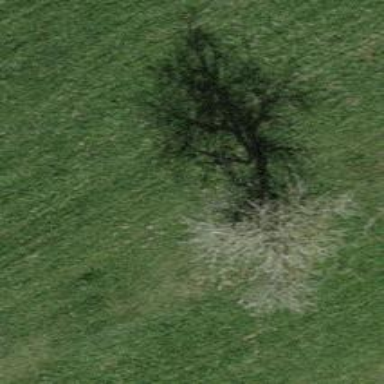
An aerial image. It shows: Urban tree adds touch of nature to the surroundings.